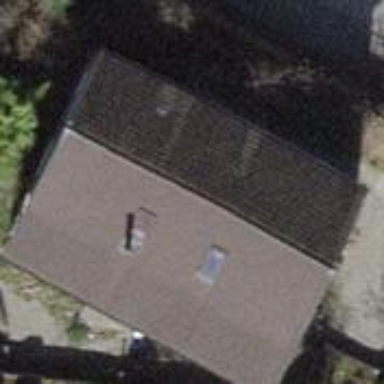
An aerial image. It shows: Building with tile roof.